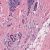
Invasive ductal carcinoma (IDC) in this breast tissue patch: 1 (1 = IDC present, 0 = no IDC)